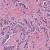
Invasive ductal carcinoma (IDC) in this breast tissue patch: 1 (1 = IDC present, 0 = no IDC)